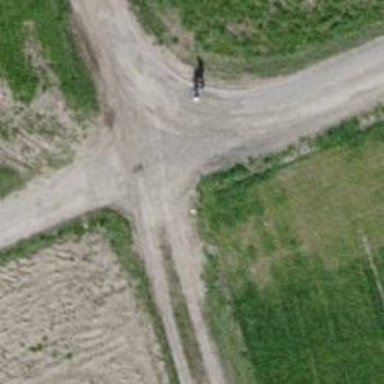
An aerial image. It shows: Unclassified road running through agricultural land.